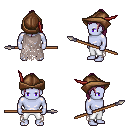
a pixel art fantasy rpg character, male body template, dark elf, purple skin, gray tattered cape, white pants, white blonde long topknot hairstyle, leather cap, spear, four views (front, back, left, right), 2x2 character sprite sheet, small pixel art, hard edges, no anti-aliasing